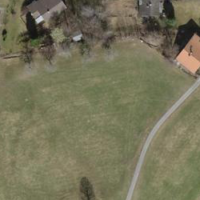
EUNIS habitat code: 55
Species observed at this site:
Lysimachia nemorum